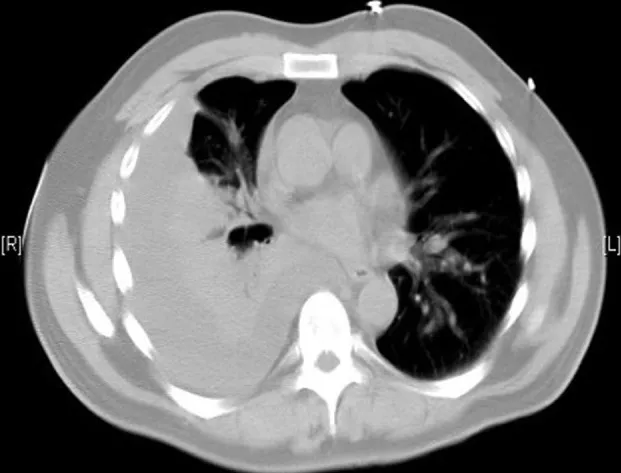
Moderate right pleural effusion.
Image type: radiology (ct)